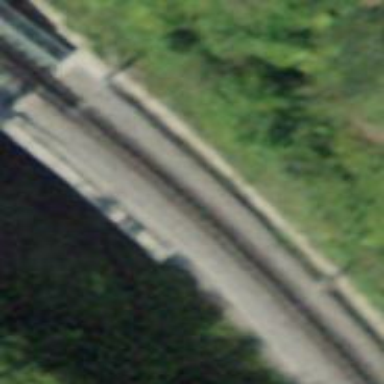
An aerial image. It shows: Narrow-gauge railway track electrified by contact line.